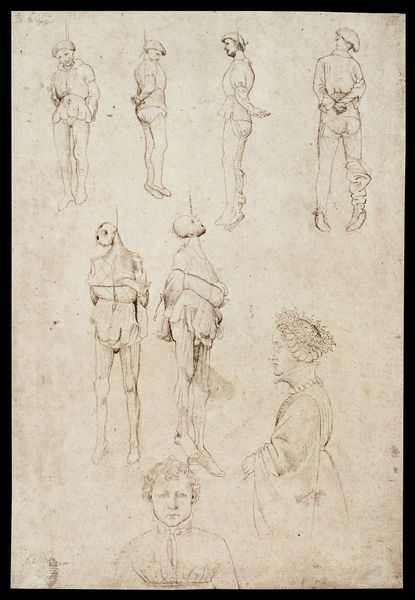
Titel: Studien gehängter Männer
Künstler: Pisanello
Institution: London, British Museum
Schlagwörter: kopf, menschen, frau, männer, profil, schwarz, skizze, zeichnung, arm, kragen, tot, gewand, strick, locken, studie, barfuss, seite, strafe, bleistift, kranz, mittelalter, dürer, galgen, gehängt, gehängte, genickbruch